Question: Is it possible to have two controls on one page side-by-side in Silverlight? It seems very restrictive to have just one user control on just one page.
I am new to silverlight. But each page seems to have this "UserControl x:Class..." at the top of the main page XAML. So what if you want to have an app where there are two side-by-side that influences each other?
OK, it is not in the App, it is in the page.xaml. So I guess to explain further let me ask this. Is it possible to have two pages in onw app?
I am trying to have two prebuilt controls (a visi control and a vectorlight tree control) on the same page. The format of the app looks something like this:

So I want a tree view on the left side and the visi control on the right side of one app. Is this possible?
The tree view example has this user control code
'''
<UserControl x:Class="TreeViewProgrammatic.Page"
xmlns="http://schemas.microsoft.com/client/2007"
xmlns:x="http://schemas.microsoft.com/winfx/2006/xaml"
xmlns:liquidTreeView="clr-namespace:Liquid;assembly=Liquid.TreeView"
Width="400" Height="300">
'''
and the other control has a user control code like this:
'''
<UserControl x:Class="LiveUpdate.Page"
xmlns="http://schemas.microsoft.com/winfx/2006/xaml/presentation"
xmlns:x="http://schemas.microsoft.com/winfx/2006/xaml"
Width="500" Height="340">
'''
is there a way of having the two on one page.xaml?
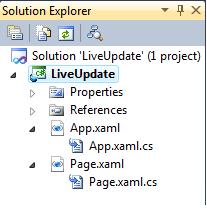
Answer: I'll have at interpretting your requirements. You have two derivatives of 'UserControl' containing in part some third party controls (actually irrelevant to the requirement) and some of your own code to make these controls do things that you want them to.
Now you'd like to have them both visible to the user side by side, they interact with one another so its desirable that they run in same Silverlight app.
You've called both of them "Page" but then placed them in their own namespace (probably because you've actually created two probjects). So first step is to create a new silverlight application and put them both in this same project, lets call the project "Xarzu1", lets also rename your 'UserControl' derivatives to 'TreeViewProgrammatic' and 'LiveUpdate' so we don't have two controls with the useless name of "Page".
Now edit the MainPage.xaml so that it looks like this:-
'''
<UserControl x:Class="Xarzu1.MainPage"
xmlns="http://schemas.microsoft.com/winfx/2006/xaml/presentation"
xmlns:x="http://schemas.microsoft.com/winfx/2006/xaml"
xmlns:d="http://schemas.microsoft.com/expression/blend/2008"
xmlns:mc="http://schemas.openxmlformats.org/markup-compatibility/2006"
xmlns:local="clr-namespace:Xarzu1"
mc:Ignorable="d"
d:DesignHeight="400" d:DesignWidth="800">
<Grid x:Name="LayoutRoot">
<Grid.ColumnDefinitions>
<ColumnDefinition Width="*" />
<ColumnDefinition Width="2*" />
</Grid.ColumnDefinitions>
<local:TreeViewProgrammatic />
<local:LiveUpdate />
</Grid>
</UserControl>
'''
Now both your controls are display side by side.